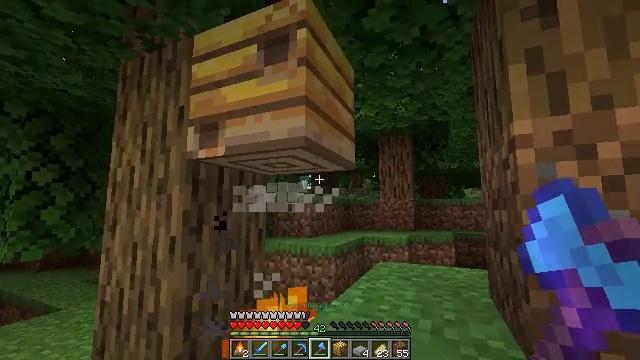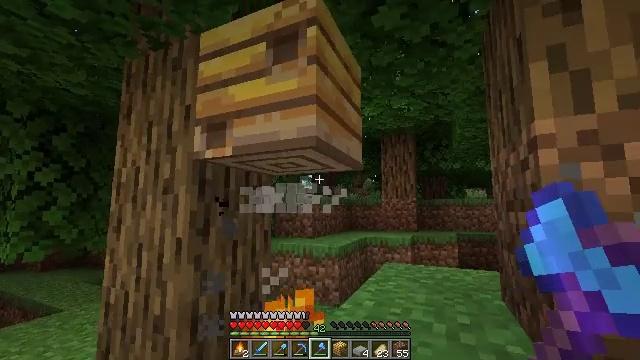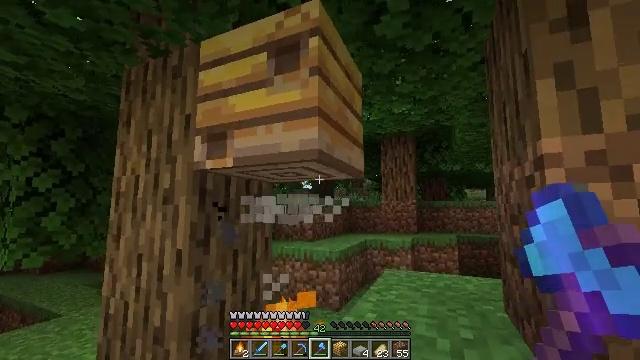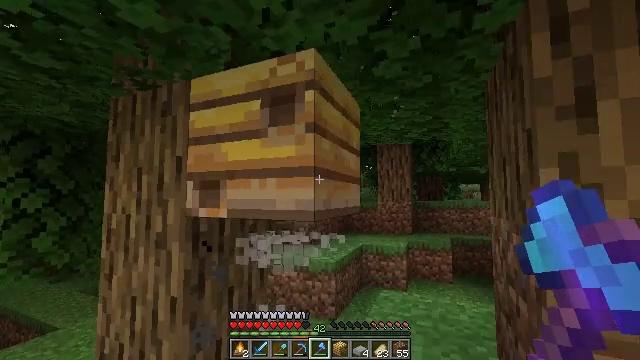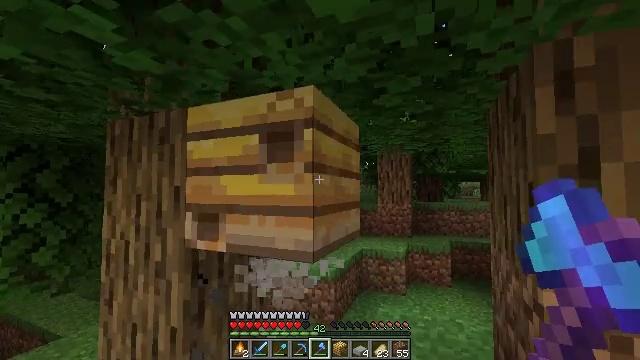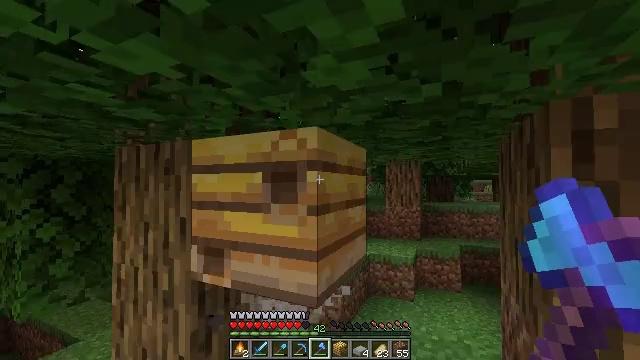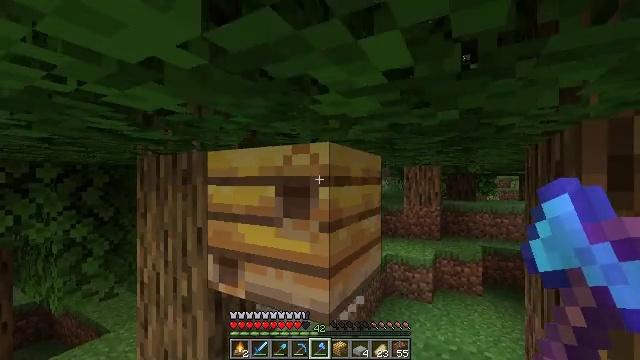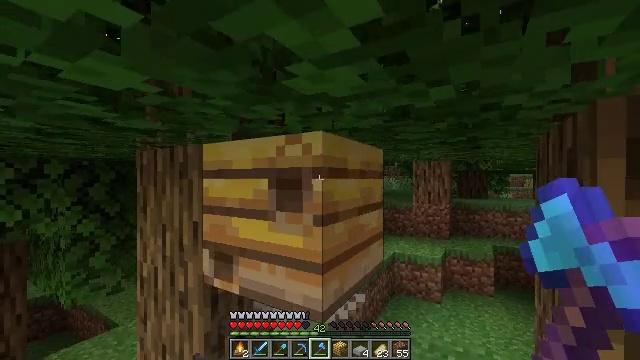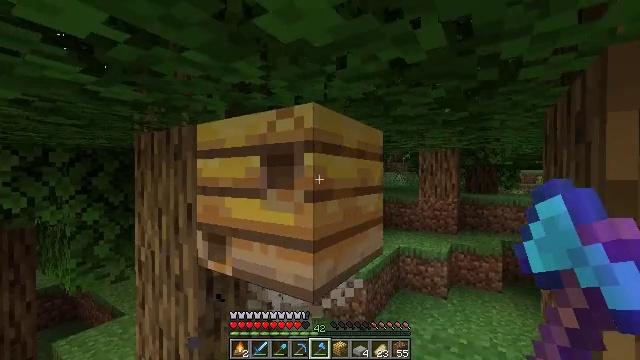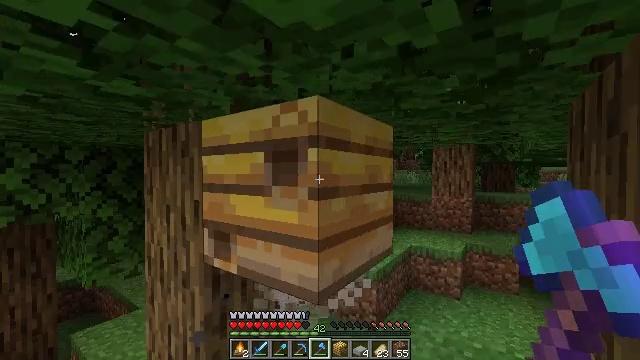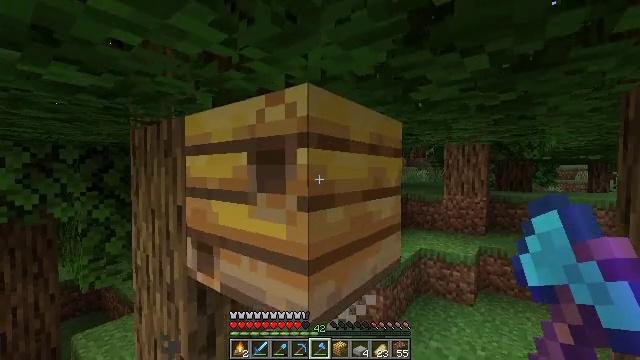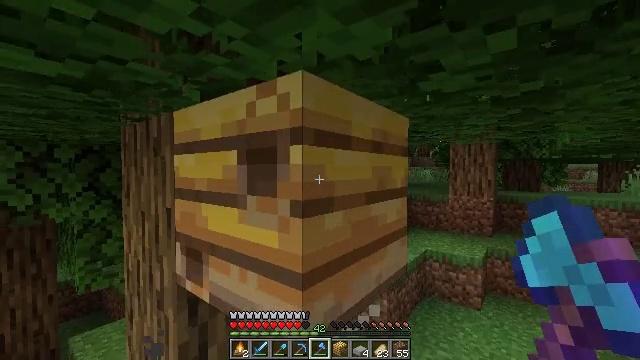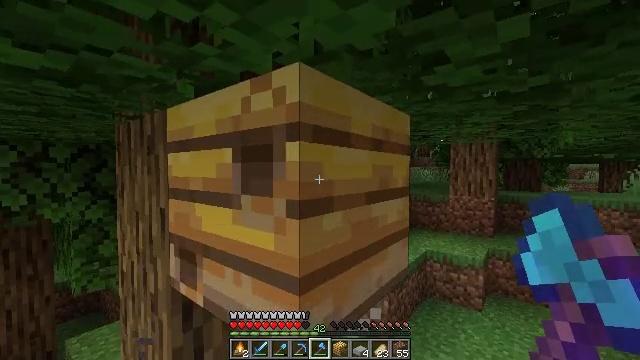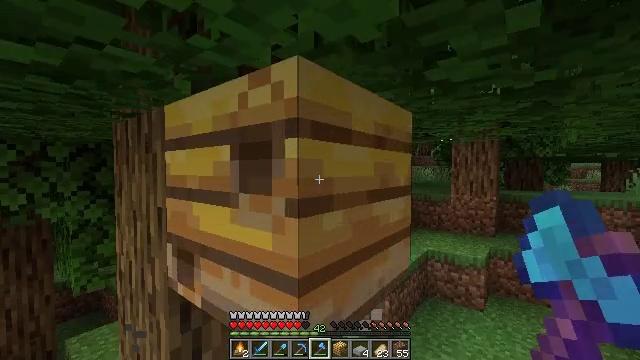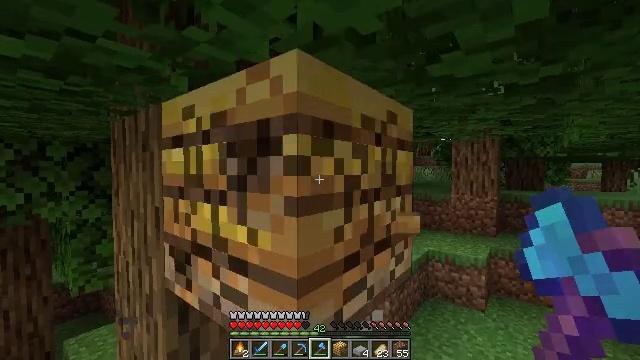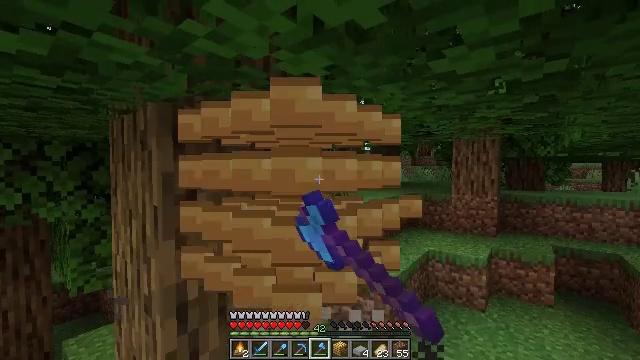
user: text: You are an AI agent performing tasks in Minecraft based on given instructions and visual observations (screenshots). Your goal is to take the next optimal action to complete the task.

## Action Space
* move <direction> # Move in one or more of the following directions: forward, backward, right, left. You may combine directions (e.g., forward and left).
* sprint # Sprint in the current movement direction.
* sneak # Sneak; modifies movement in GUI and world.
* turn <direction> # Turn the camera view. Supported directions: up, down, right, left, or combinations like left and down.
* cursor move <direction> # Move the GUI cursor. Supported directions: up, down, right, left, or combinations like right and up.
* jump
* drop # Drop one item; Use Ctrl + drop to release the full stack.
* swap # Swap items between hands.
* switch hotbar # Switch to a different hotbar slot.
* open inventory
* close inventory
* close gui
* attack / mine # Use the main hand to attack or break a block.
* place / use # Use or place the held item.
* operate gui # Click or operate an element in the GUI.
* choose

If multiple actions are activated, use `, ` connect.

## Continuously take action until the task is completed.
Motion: motion action
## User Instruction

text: Collect the bee nest for honey.
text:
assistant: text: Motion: move forward
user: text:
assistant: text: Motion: move forward and move right, jump
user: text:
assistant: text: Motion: move forward and move right, turn down, jump
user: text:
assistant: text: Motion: move forward and move right, turn down, jump
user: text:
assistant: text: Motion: move forward and move right, turn left and down, jump
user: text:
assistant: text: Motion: move forward and move right, turn left and down, jump
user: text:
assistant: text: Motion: move forward and move right, turn left
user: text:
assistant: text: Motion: move forward and move right, turn left
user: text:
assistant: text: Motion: move forward, turn left
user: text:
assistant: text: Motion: move forward, turn left
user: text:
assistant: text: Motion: no_op
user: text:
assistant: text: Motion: no_op
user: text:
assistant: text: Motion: no_op
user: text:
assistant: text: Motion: attack / mine
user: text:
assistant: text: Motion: attack / mine
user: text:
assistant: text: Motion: attack / mine
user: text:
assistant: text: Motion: attack / mine
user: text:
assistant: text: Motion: attack / mine
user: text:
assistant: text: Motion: attack / mine
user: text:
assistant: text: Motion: attack / mine